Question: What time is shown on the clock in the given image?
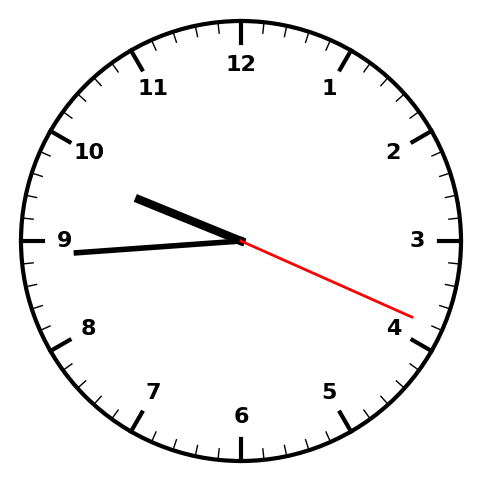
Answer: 09:44:19